Question: I've create a datagridview in C# with the basic Price and Quantity columns. However I would like the price column to be displayed as decimals and a dollar sign. I've search around online and tried setting the format style for that column to be "c" but it didn't appear to change the display of anything.
Lastly I would like the quantity column to be limited to only numbers. I tried to figure out a way to validate the input but was unclear how to properly do so. Hopefully someone can help. I've attached my file below. I know this may seem like a rather basic question but it's one Iv'e been struggling to find the answer to online, partly due to the fact I'm not sure where to implement some of the suggestions I've seen people make. I hope you guys can Help. I greatly appreciate it.
Here is the c# project solution if that helps. Nothing special going on here.
<URL>

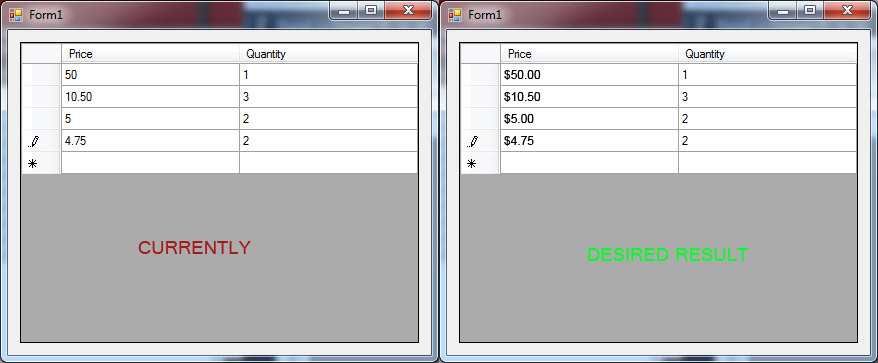
Answer: How about wrapping currency values in a struct for that column?
'''
struct Currency
{
float val;
public Currency(float v) { val = v; }
public static implicit operator float(Currency c)
{ return c.val; }
public static implicit operator Currency(float c)
{ return new Currency(c); }
public override string ToString()
{ return val.ToString("c2"); }
}
'''
It will be 100% interchangeable with a 'float'. Just pass values into your 'DataGridView' like:
'''
dataGridView1[column, row].Value = new Currency(value);
'''